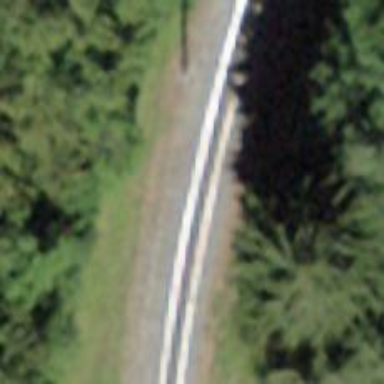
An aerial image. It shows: Narrow-gauge railway with single track. The railway is electrified with contact line.